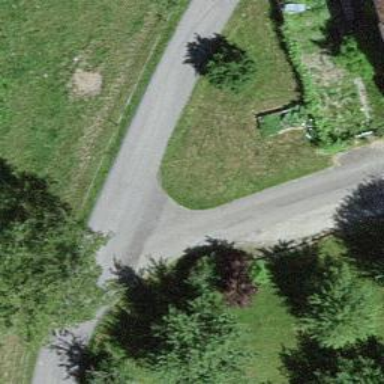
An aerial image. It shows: Concrete driveway serving as service road.